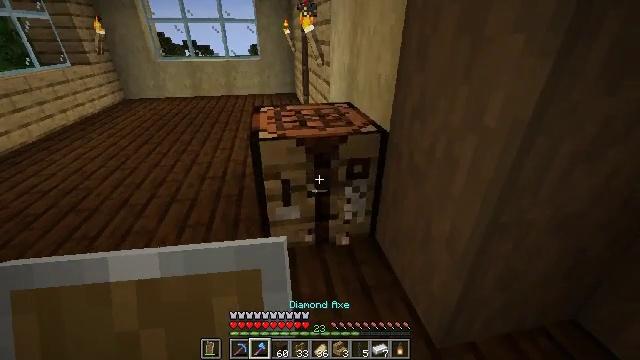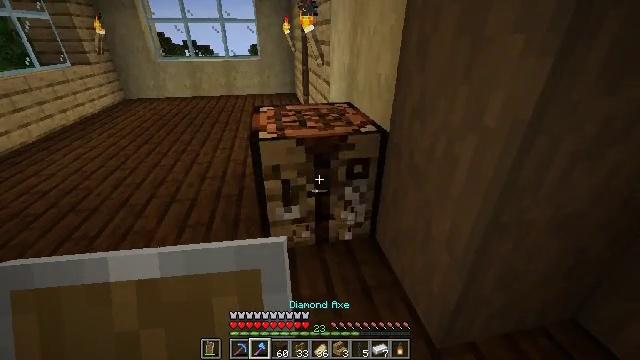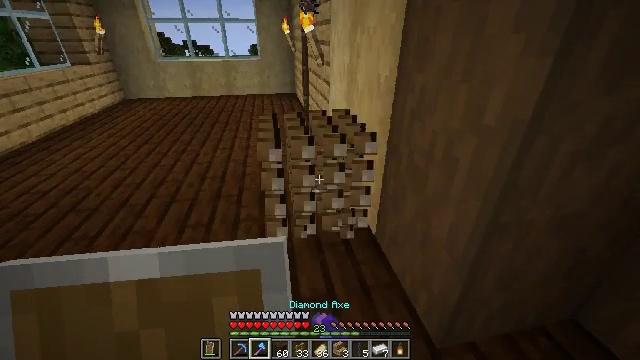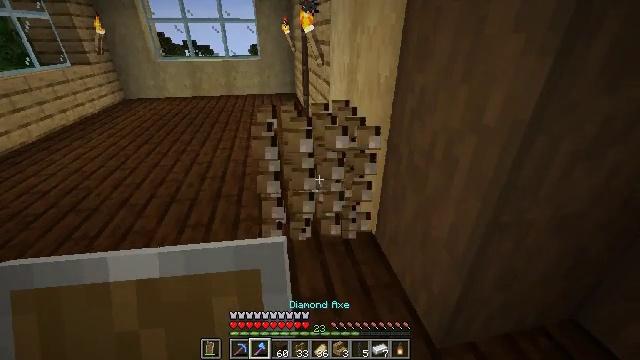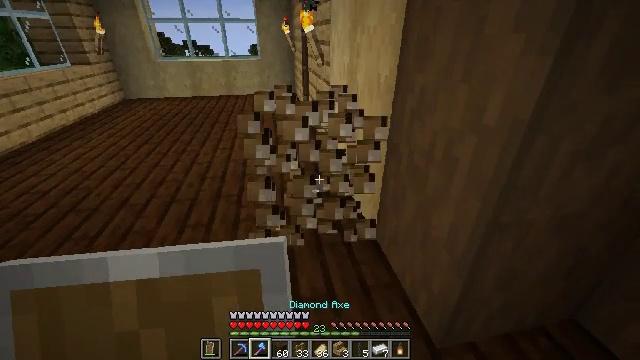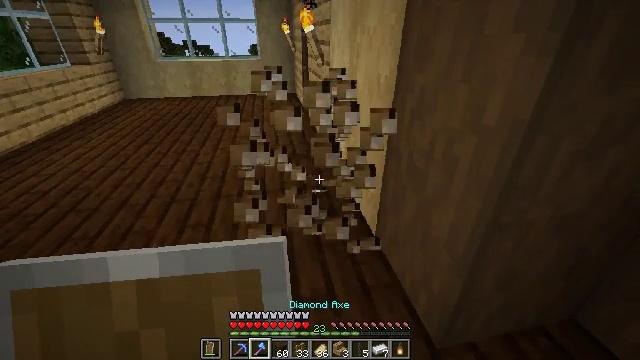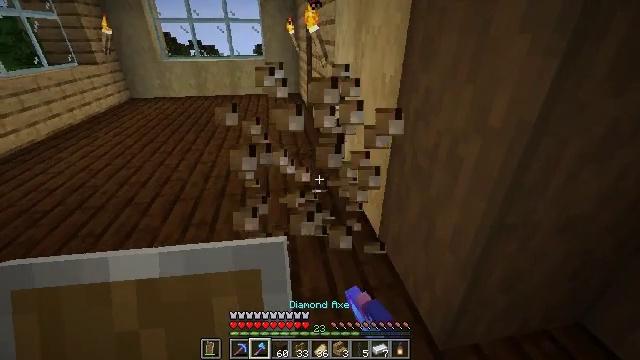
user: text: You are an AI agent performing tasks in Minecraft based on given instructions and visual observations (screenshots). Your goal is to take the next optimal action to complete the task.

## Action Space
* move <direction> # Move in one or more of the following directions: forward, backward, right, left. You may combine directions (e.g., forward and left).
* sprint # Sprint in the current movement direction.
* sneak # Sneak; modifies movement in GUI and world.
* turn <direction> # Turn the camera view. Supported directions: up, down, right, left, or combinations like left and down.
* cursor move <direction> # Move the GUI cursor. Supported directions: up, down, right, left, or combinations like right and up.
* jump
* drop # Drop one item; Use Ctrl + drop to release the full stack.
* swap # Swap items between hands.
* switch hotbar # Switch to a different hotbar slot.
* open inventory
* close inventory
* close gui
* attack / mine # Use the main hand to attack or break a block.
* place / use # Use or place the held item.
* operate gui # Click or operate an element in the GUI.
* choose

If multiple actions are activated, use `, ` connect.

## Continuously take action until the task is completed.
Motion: motion action
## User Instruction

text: Get the crafting table into the inventory.
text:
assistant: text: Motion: attack / mine
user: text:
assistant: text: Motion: attack / mine
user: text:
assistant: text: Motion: attack / mine
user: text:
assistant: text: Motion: attack / mine
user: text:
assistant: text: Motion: attack / mine
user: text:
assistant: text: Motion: attack / mine
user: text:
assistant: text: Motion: attack / mine